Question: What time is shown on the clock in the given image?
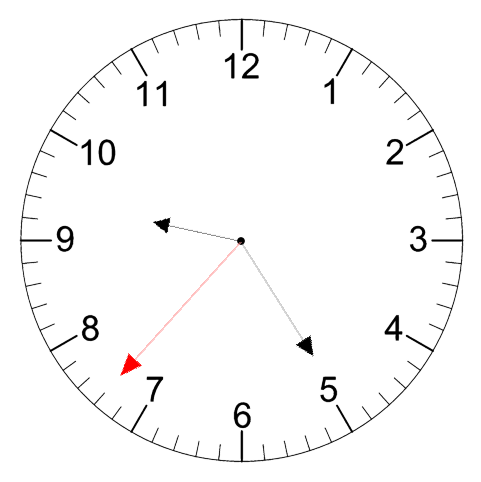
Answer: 09:24:37